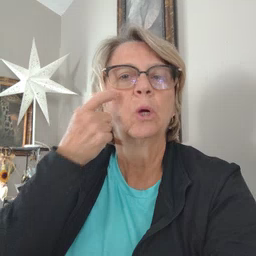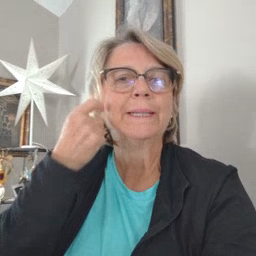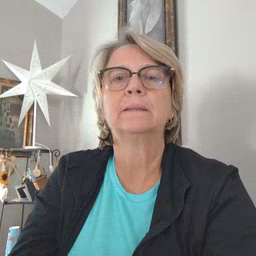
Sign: owie